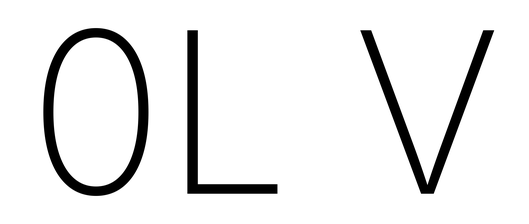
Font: Inter_ExtraLight